Question: I am HTML5 beginner and I just have created <URL>.
Unfortunately sometimes my gradient loads incorrectly in Chrome and it looks like this:

What's wrong with my page?
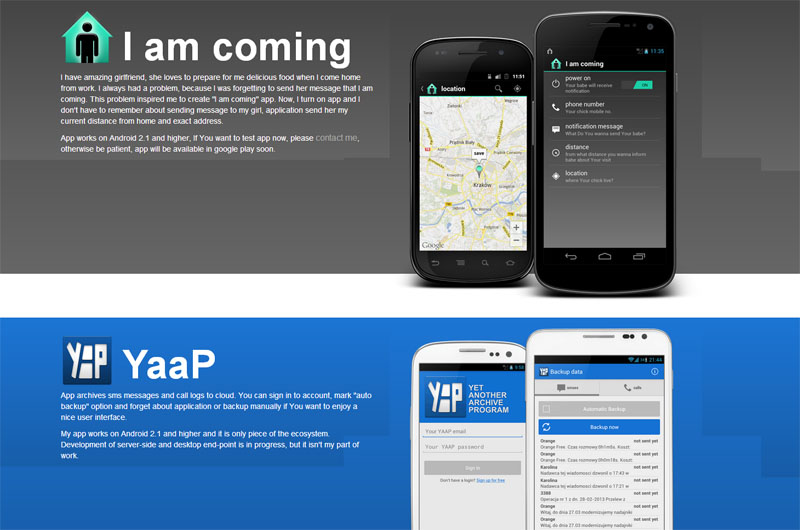
Answer: This is what the Bootstap gradient mixin gives, you could see if the results are any different:
'''
.iamcoming {
background-color: #525252;
background-image: -moz-linear-gradient(top, #444444, #666666);
background-image: -webkit-gradient(linear, 0 0, 0 100%, from(#444444), to(#666666));
background-image: -webkit-linear-gradient(top, #444444, #666666);
background-image: -o-linear-gradient(top, #444444, #666666);
background-image: linear-gradient(to bottom, #444444, #666666);
background-repeat: repeat-x;
filter: progid:DXImageTransform.Microsoft.gradient(startColorstr='#ff444444', endColorstr='#ff666666', GradientType=0);
}
'''
Good luck!